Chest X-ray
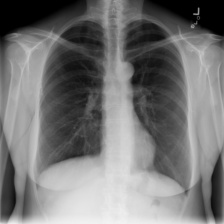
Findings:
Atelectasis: negative
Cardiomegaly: negative
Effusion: negative
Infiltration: positive
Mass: negative
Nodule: negative
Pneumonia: negative
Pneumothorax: negative
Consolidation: negative
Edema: negative
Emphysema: negative
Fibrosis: negative
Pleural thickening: negative
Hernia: negative